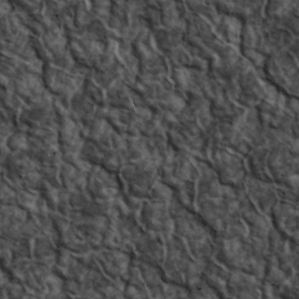
Label: non_frost